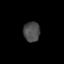
Tissue: prostate
Cell type: T cells
Senescence score: 0.3365
Nuclear area (px): 322
Mean DAPI intensity: 75.543